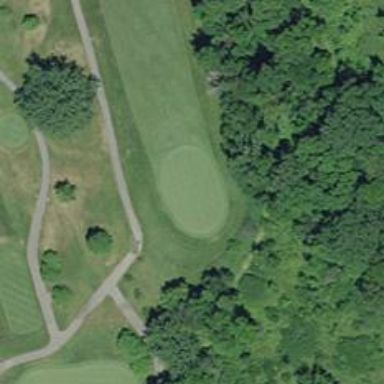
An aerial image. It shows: View of golf hole.